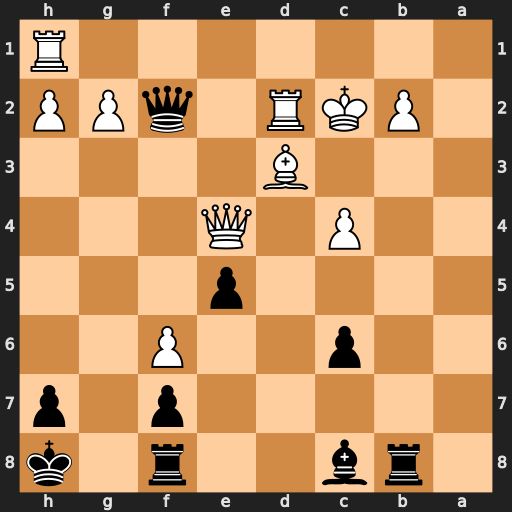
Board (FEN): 1rb2r1k/5p1p/2p2P2/4p3/2P1Q3/3B4/1PKR1qPP/7R
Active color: b
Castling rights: -
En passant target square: -
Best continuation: Rxb2+ Kxb2 Qxd2+ Kb3 Bf5